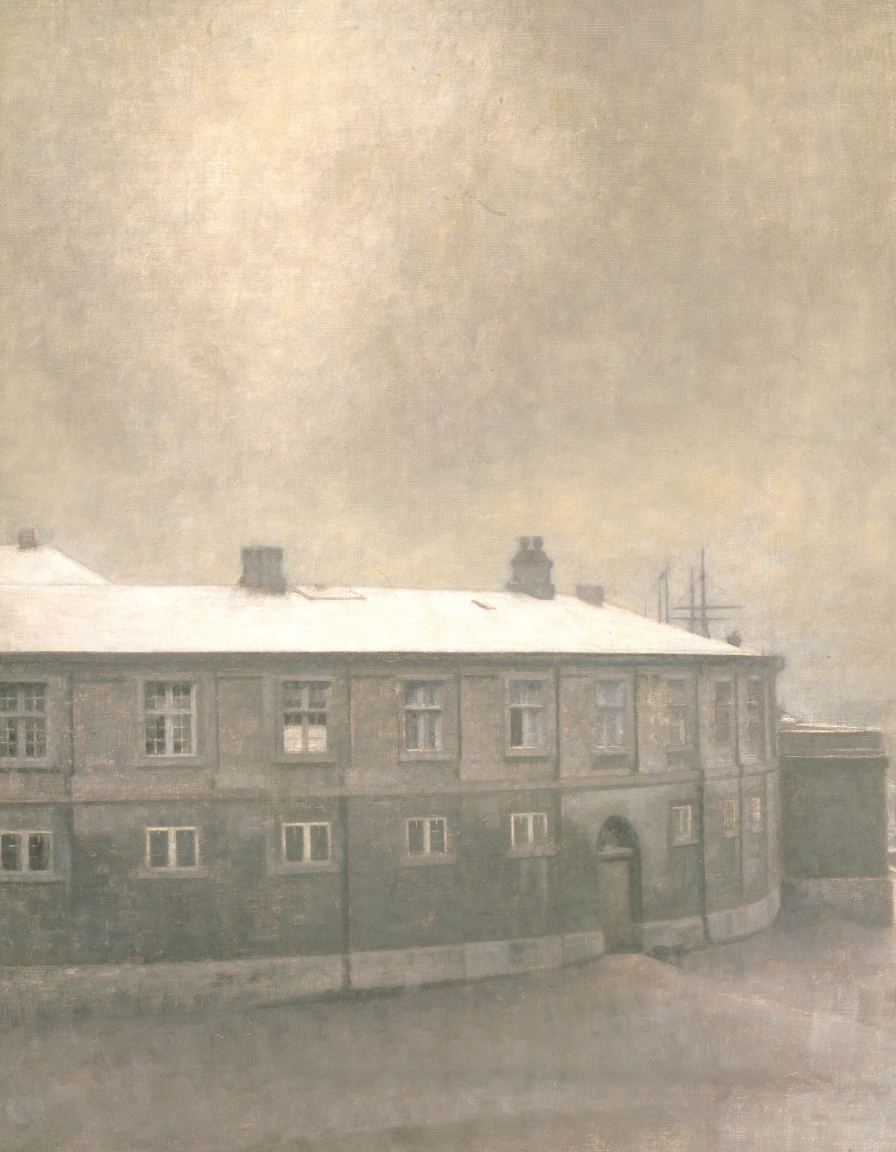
landscape painting, wide, overcast daylight, snow-covered rooftop of corner building with arched doorway ship masts and harbour visible beyond pale luminous winter sky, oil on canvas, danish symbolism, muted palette